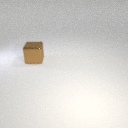
large brown metal cube